Question: I'm trying to combine all the same part numbers on excel, in order to have one part number, but reference the filenames. However, when there is more than one file, I need to separate them by a comma.
Most of the vlookup and merging I have tried only pulls one item. And when I merge the part numbers I lose some filenames.Attached is the file showing the punctuated part number and file name. Some punctuated part numbers show up more than once while others only show up once. For every duplicate part number the filename is different as it contains a different view of the product.

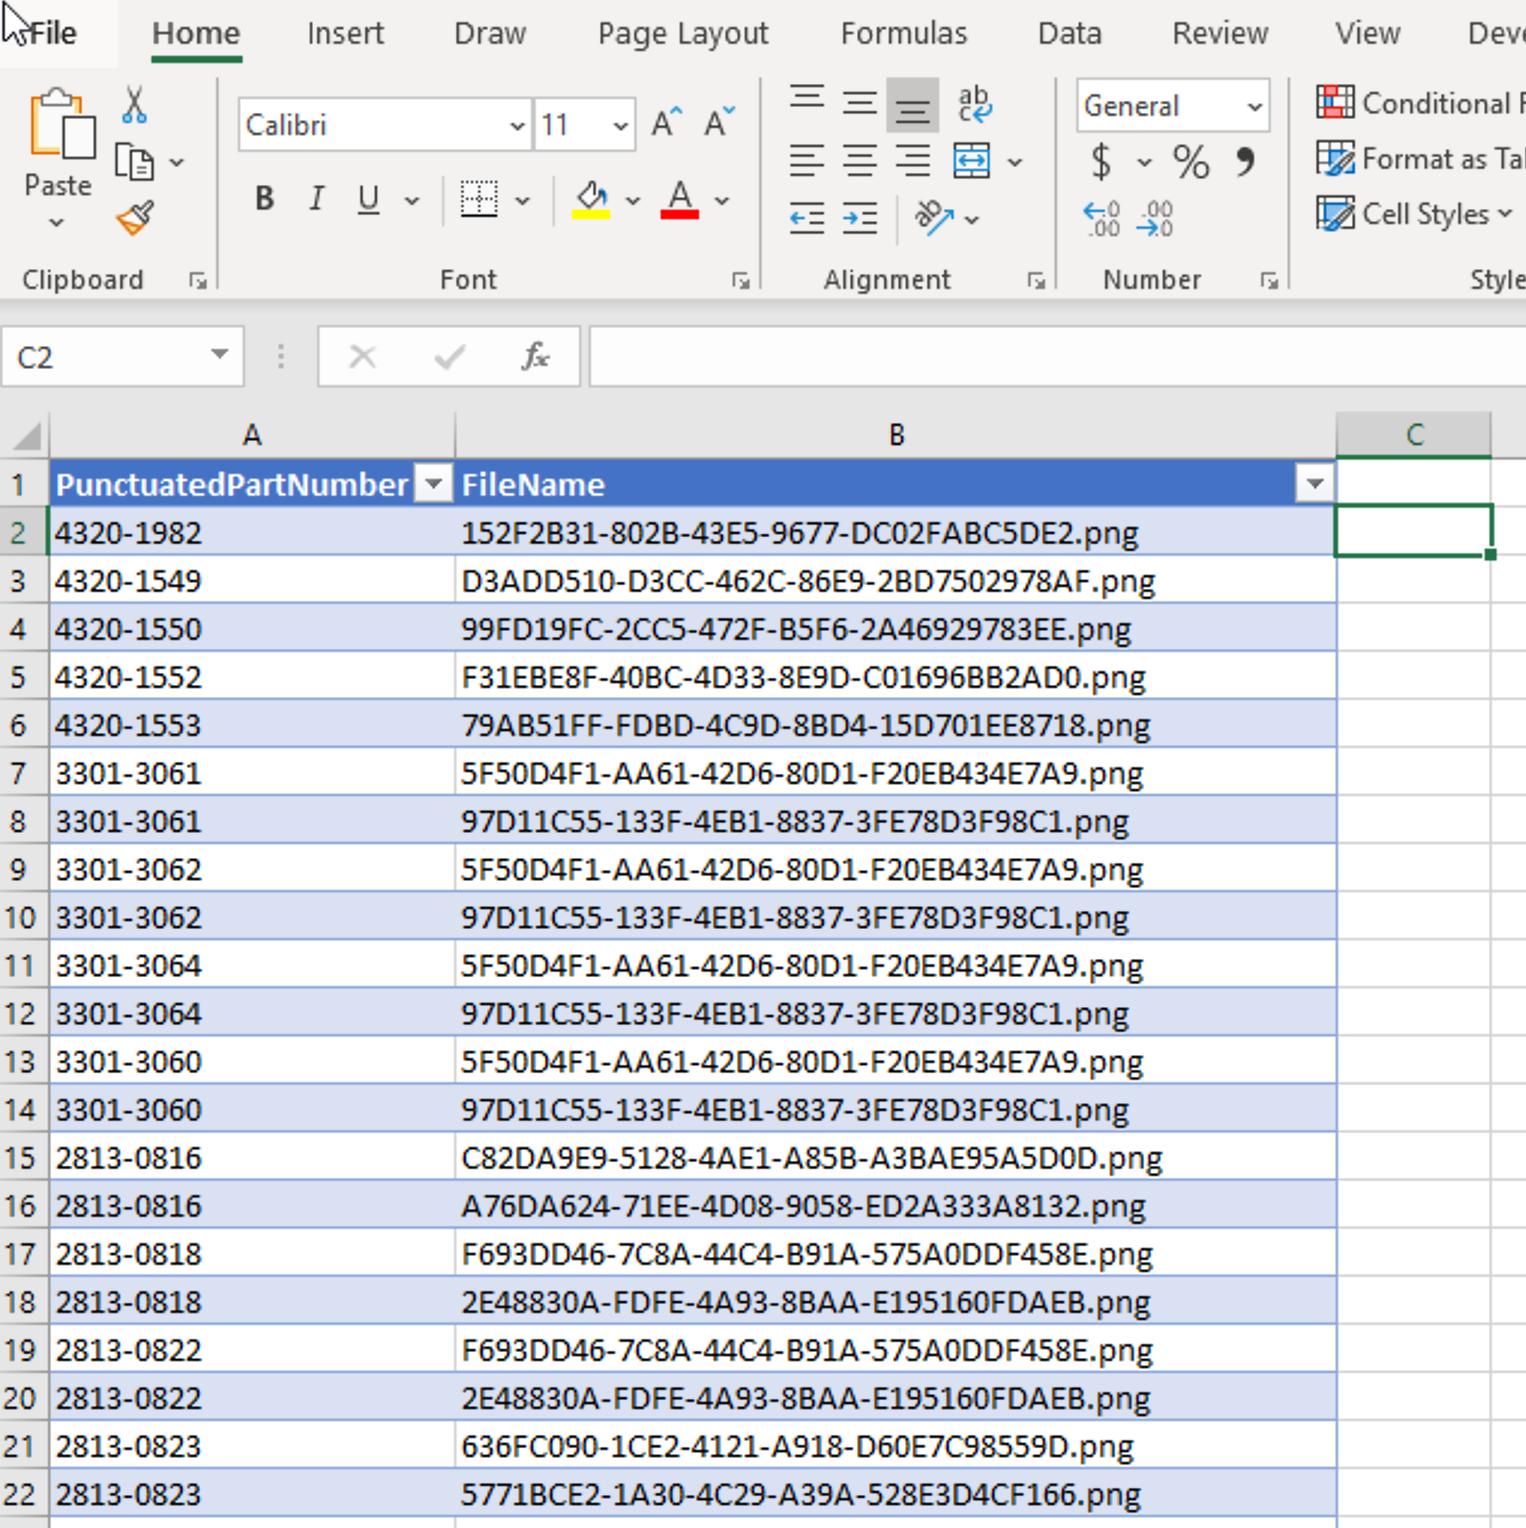
Answer: Does it have to be in one cell with commas in between? With a few clicks you can create a pivot table with part number and file name in the rows area. This will group the data by the part number.
You can use a formula if you have a list of unique part numbers. The formula in H2 uses TextJoin like this:
'''
=TEXTJOIN(", ",TRUE,IF(Table1[part]=G2,Table1[file],""))
'''
Copy down.
This is an array formula and unless you have an Excel version with the new Dynamic Array formulas, you need to confirm it with Ctrl+Shift+Enter.
<URL>